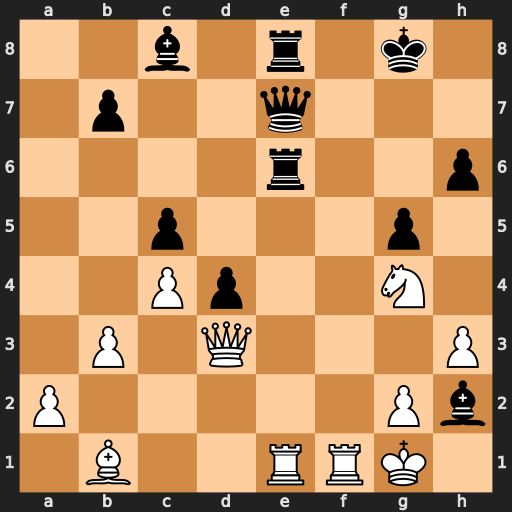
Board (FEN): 2b1r1k1/1p2q3/4r2p/2p3p1/2Pp2N1/1P1Q3P/P5Pb/1B2RRK1
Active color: w
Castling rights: -
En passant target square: -
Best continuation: Kxh2